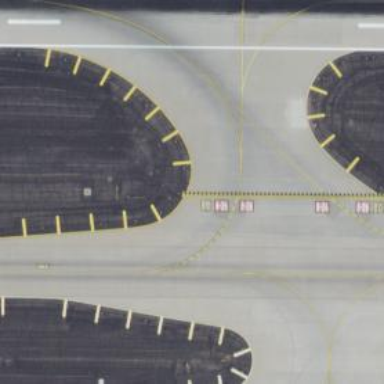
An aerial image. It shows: View of taxiway at the airport.